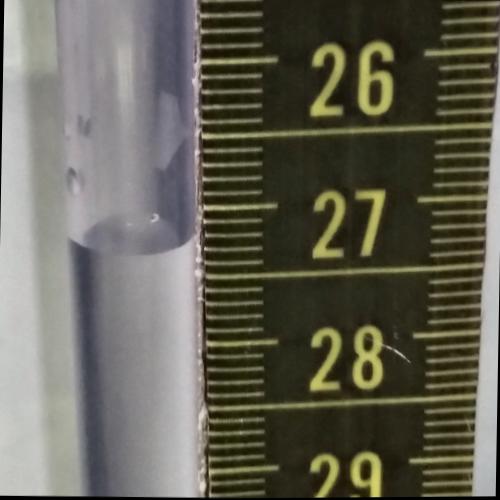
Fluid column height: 27.2 cm